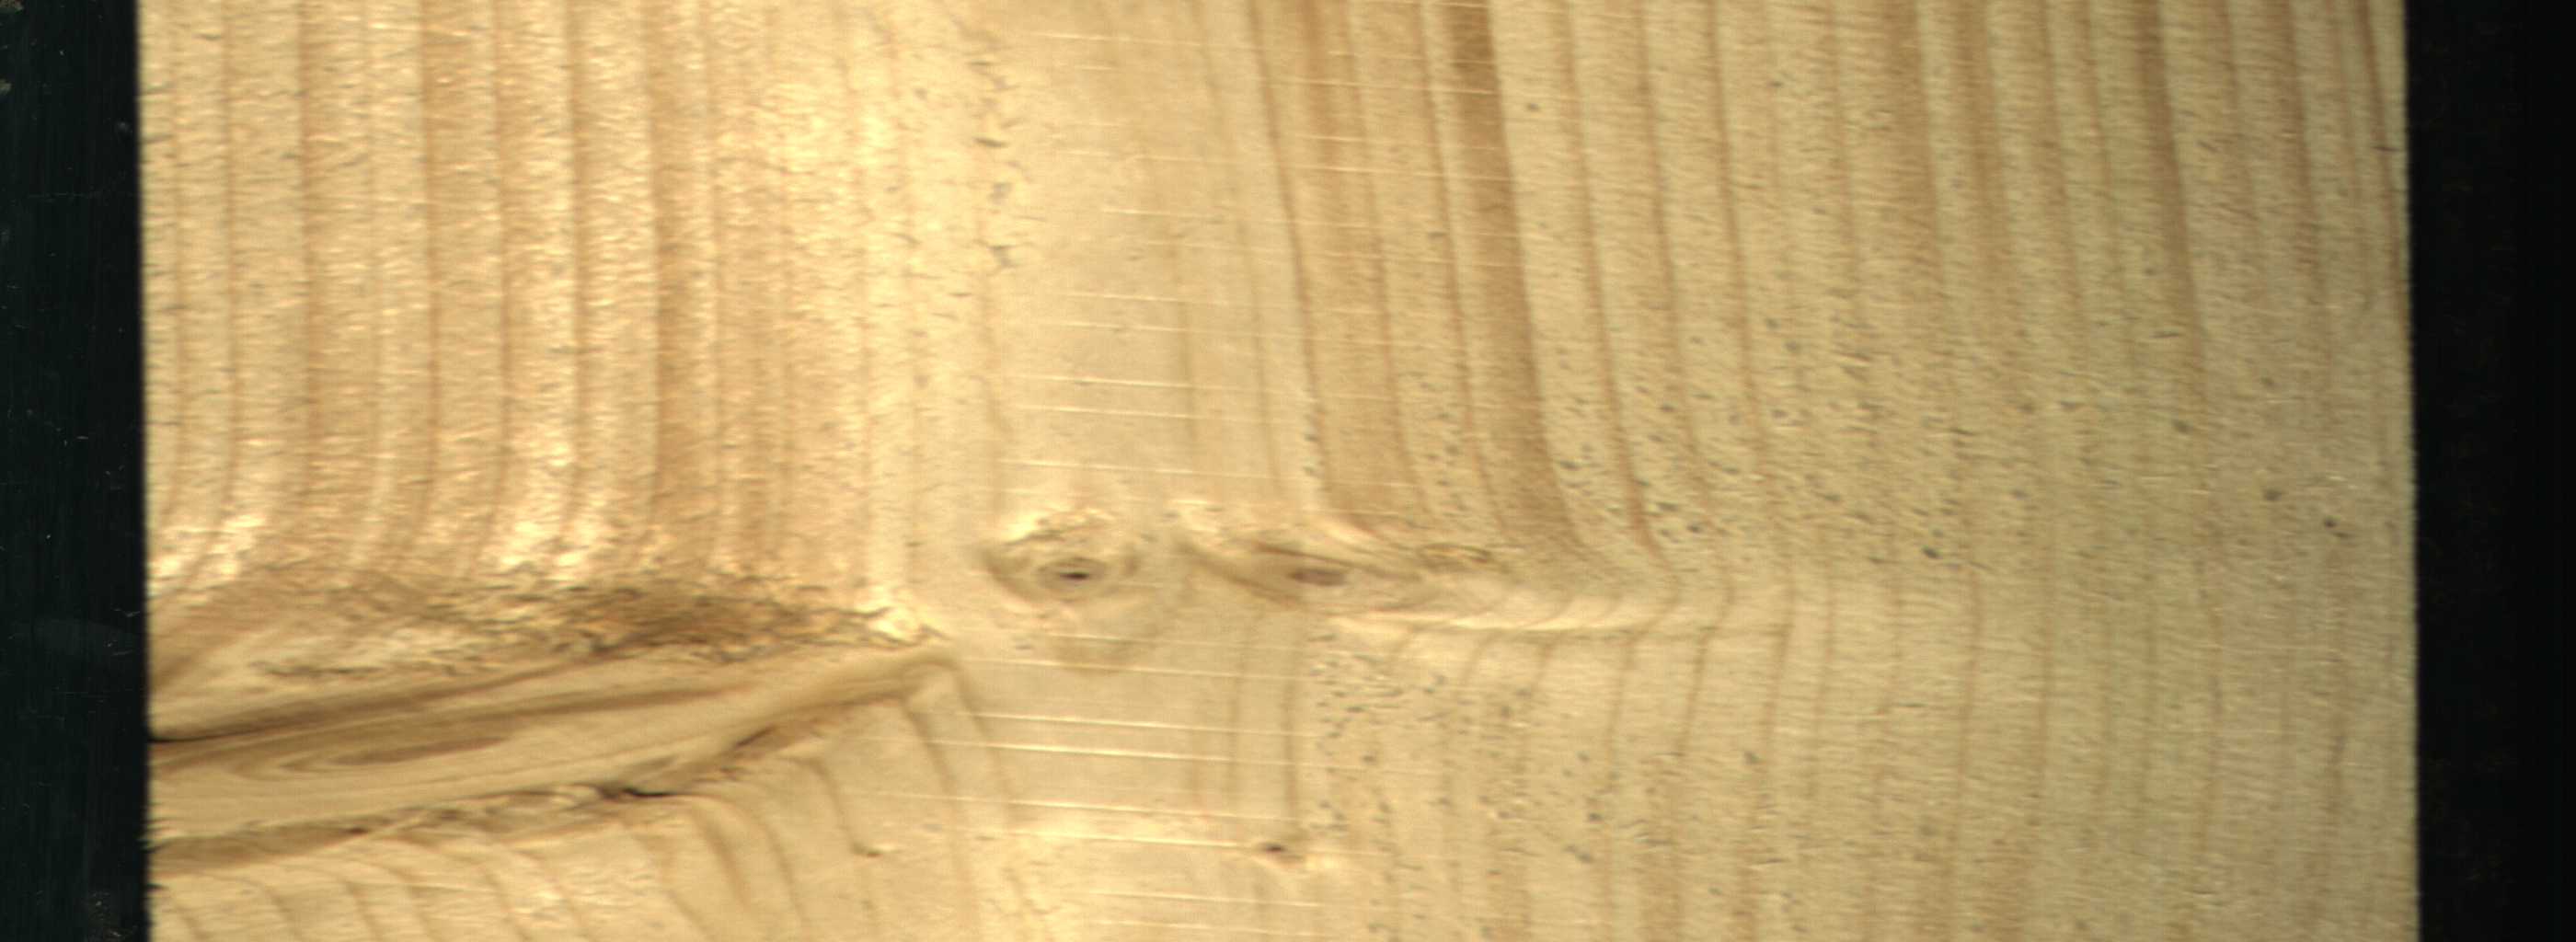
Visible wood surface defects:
Live_Knot
Live_Knot
Live_Knot